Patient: sex F, age 61
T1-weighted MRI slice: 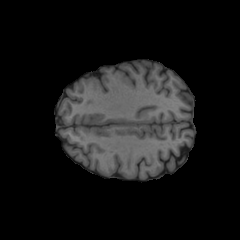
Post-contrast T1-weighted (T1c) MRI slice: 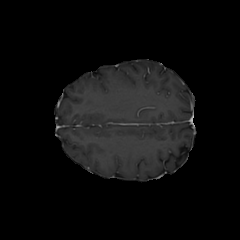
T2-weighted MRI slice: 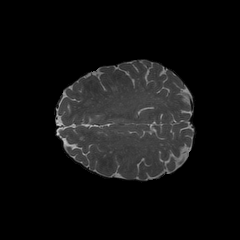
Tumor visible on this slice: no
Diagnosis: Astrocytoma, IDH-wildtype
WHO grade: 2